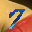
Label: 7